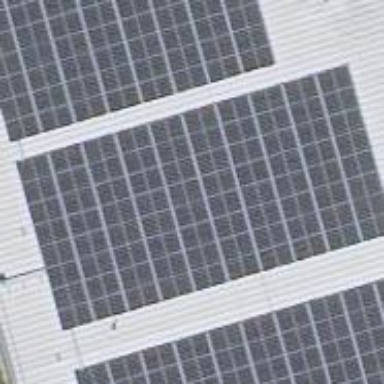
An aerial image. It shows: Solar power generator.